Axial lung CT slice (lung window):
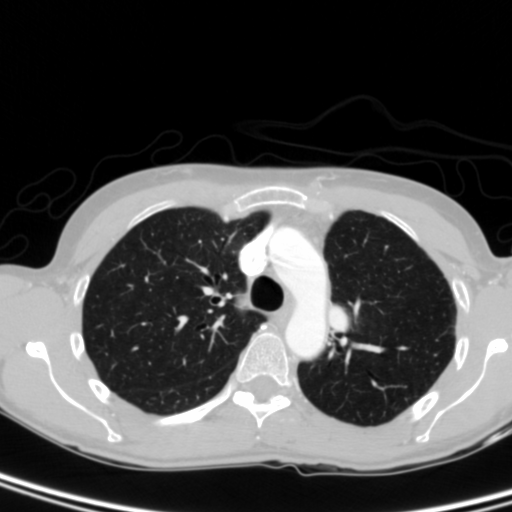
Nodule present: no